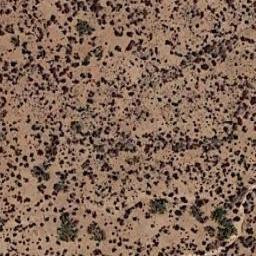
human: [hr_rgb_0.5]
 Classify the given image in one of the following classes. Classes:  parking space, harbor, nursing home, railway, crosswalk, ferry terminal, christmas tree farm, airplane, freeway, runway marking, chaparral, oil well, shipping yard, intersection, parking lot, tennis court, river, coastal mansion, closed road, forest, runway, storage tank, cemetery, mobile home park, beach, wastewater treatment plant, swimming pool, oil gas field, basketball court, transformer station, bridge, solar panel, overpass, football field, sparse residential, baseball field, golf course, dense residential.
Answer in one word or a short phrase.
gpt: chaparral